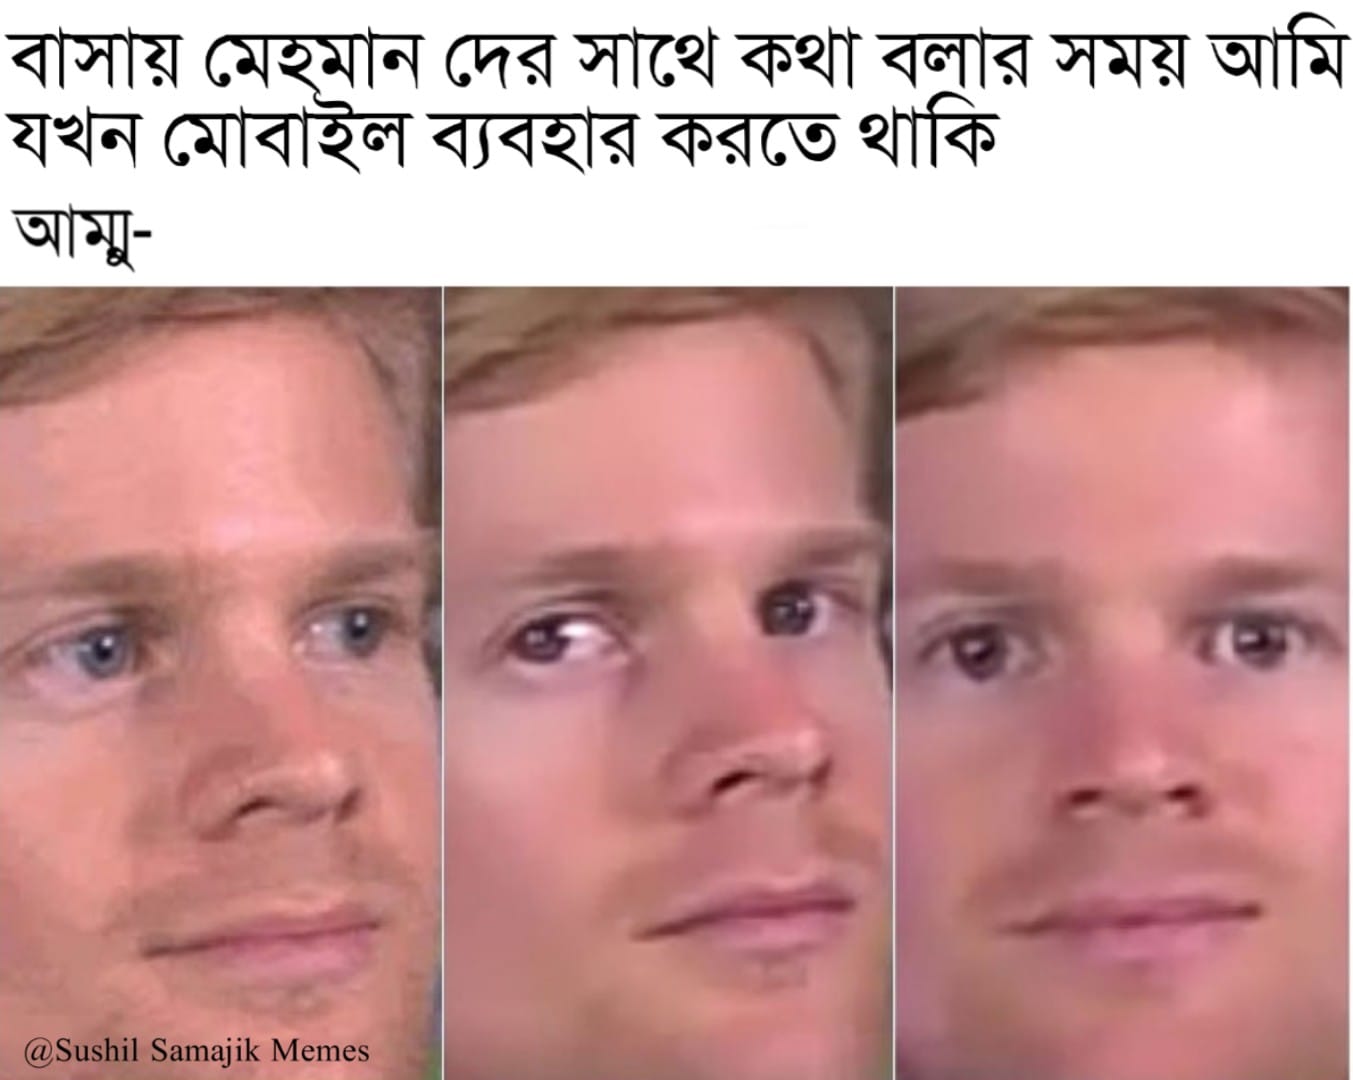
Caption: বাসায় মেহমান দের সাথে কথা বলার সময় আমি যখন মোবাইল ব্যবহার করতে থাকি     আম্মু -
Label: non-hate